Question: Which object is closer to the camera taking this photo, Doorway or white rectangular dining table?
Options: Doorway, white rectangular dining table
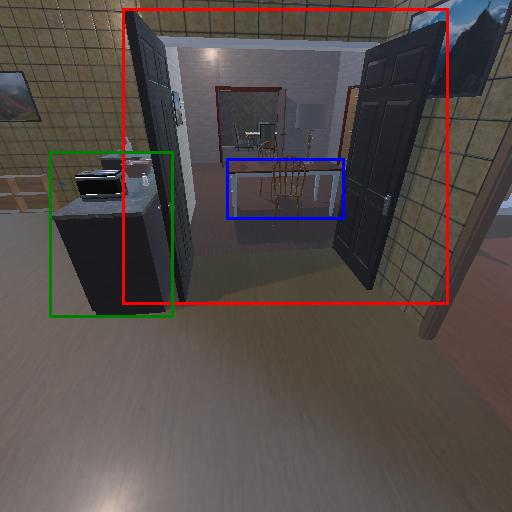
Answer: Doorway